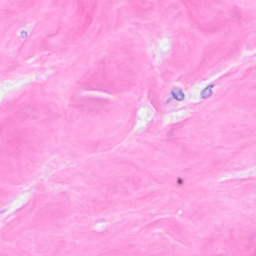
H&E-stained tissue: Breast